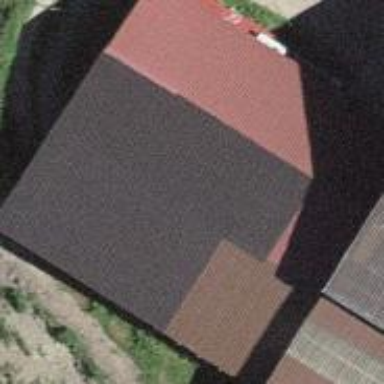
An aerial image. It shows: Farm building.